Field crop: maize
Growth stage: 2
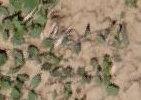
Species: convolvulus